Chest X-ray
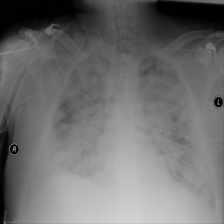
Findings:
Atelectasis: negative
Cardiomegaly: negative
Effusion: negative
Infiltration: negative
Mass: negative
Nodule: negative
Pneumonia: negative
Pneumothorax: negative
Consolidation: negative
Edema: negative
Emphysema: negative
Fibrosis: negative
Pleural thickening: negative
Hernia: negative